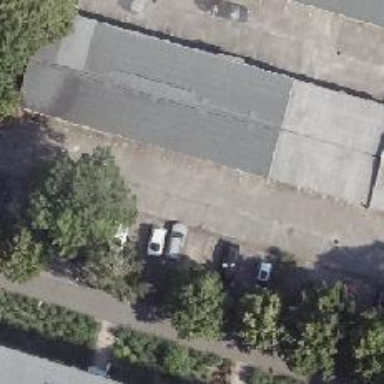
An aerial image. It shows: Group of garages.